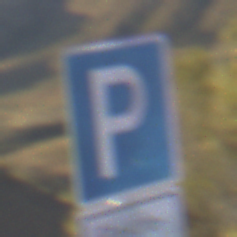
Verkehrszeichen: Parken
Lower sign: FahrzeugeVerbaleAngabe3
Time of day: SunriseSunset
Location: Outdoor (Nature)
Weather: Clear
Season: NotSpecified
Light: Natural